Aerial crown-view tile of a tropical tree (Barro Colorado Island, Panama), acquired 20250414:
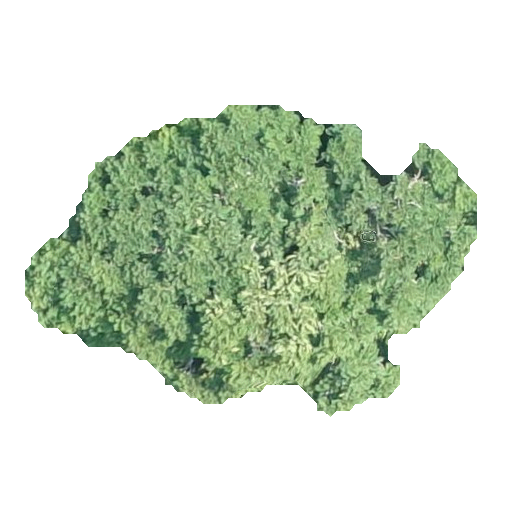
Species: Jacaranda copaia
GBIF accepted scientific name: Jacaranda copaia
Crown area: 140.006 m²